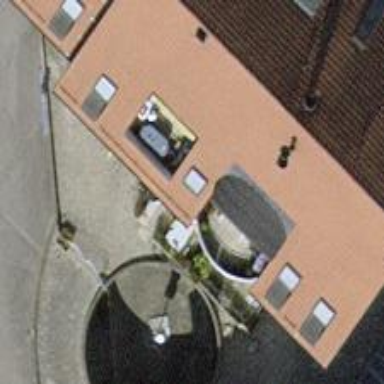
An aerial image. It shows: Restaurant.